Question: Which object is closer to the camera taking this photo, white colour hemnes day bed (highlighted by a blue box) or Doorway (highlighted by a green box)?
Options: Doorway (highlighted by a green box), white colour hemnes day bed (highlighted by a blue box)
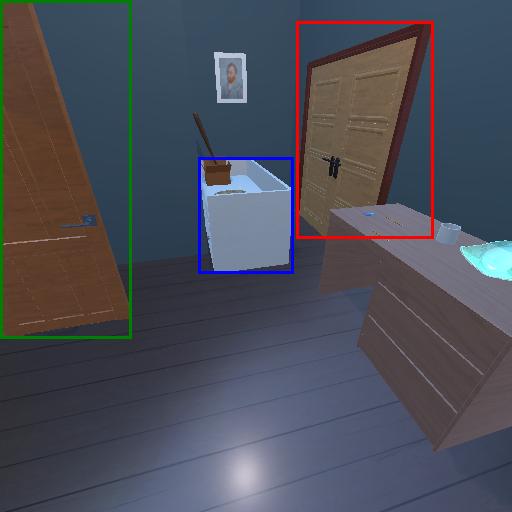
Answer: Doorway (highlighted by a green box)